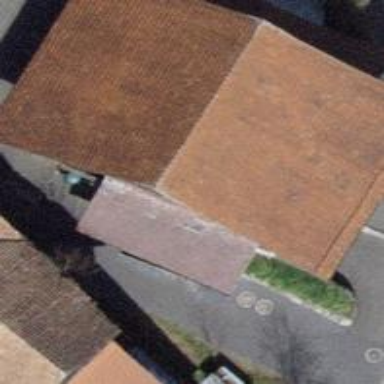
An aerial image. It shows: Shed.